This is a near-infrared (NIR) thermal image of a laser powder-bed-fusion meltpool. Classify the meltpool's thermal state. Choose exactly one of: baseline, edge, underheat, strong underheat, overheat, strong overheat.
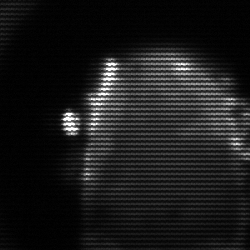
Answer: baseline